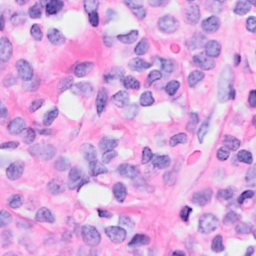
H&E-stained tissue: Breast